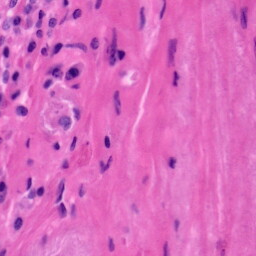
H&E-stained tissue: Tonsil